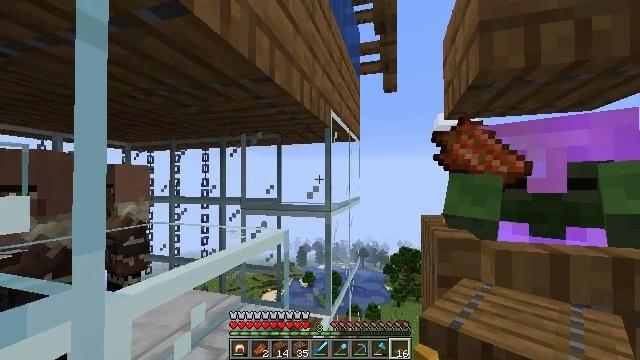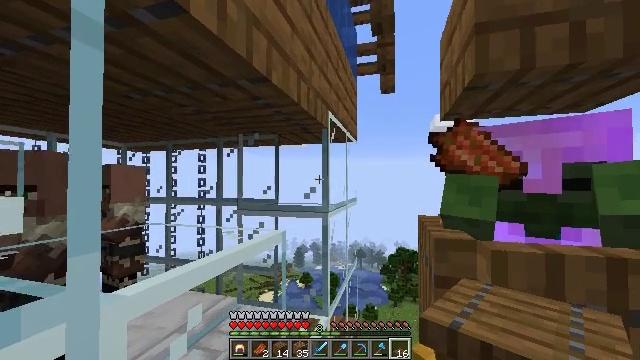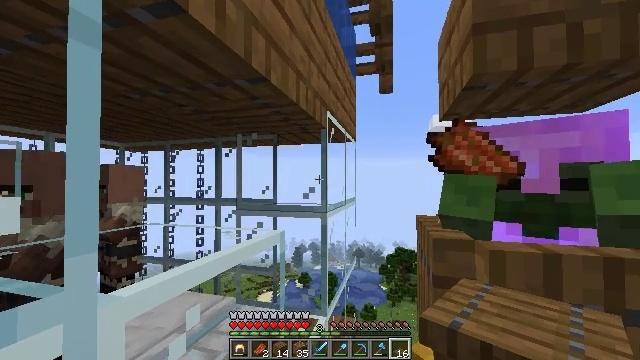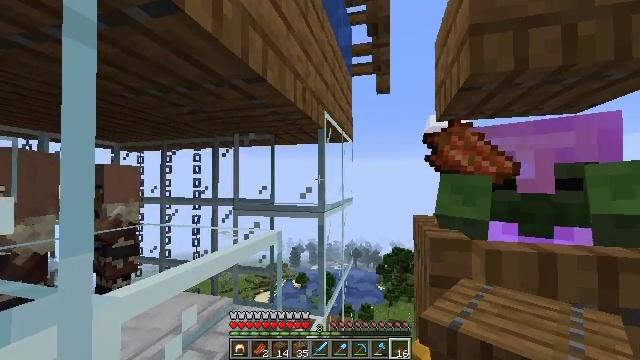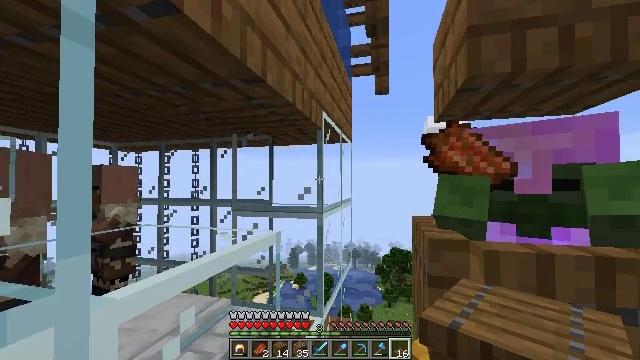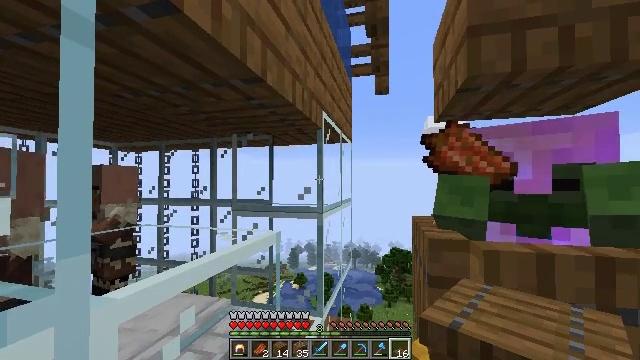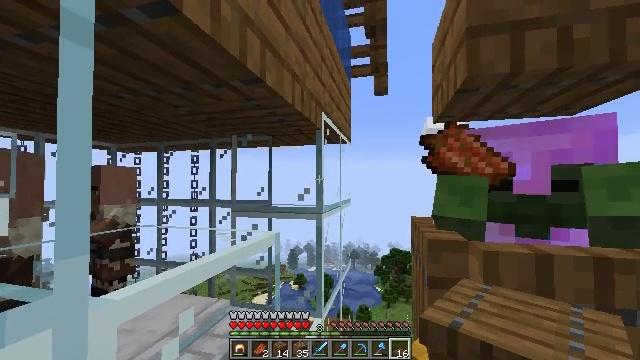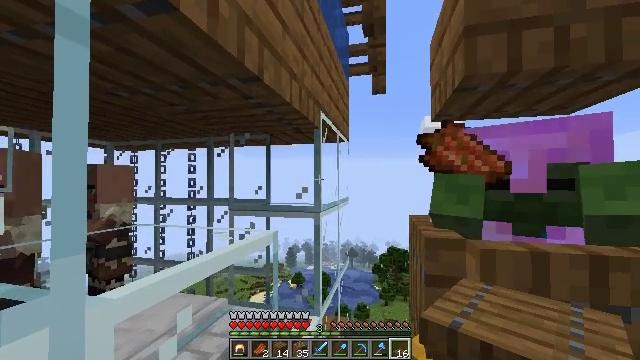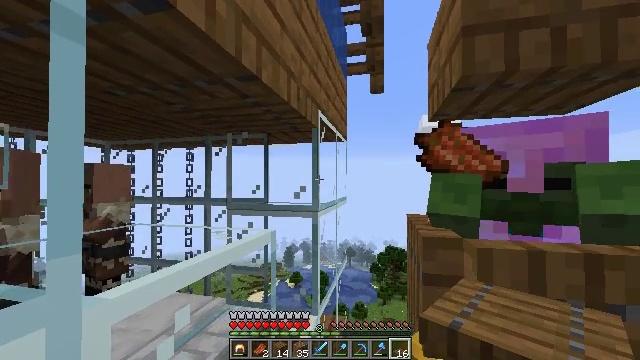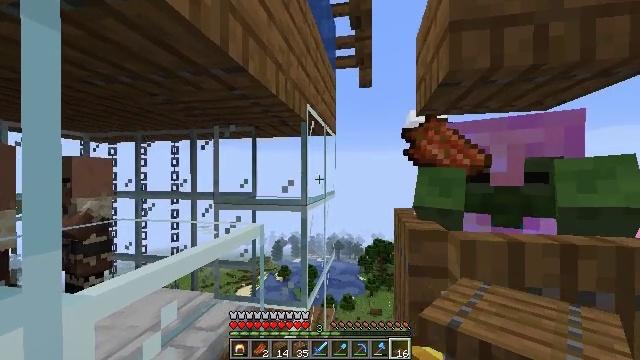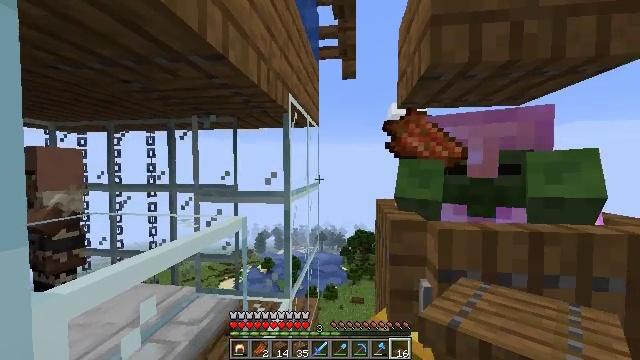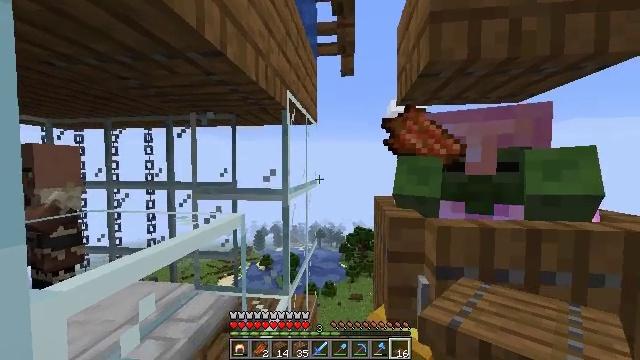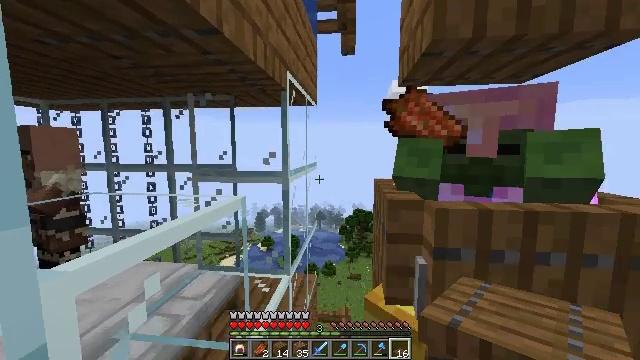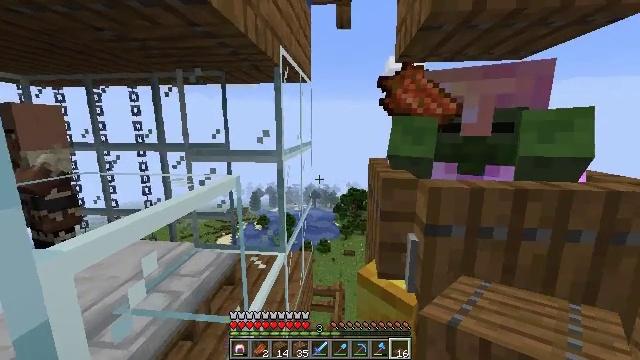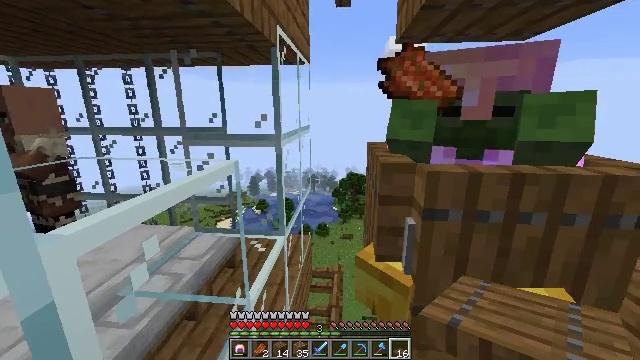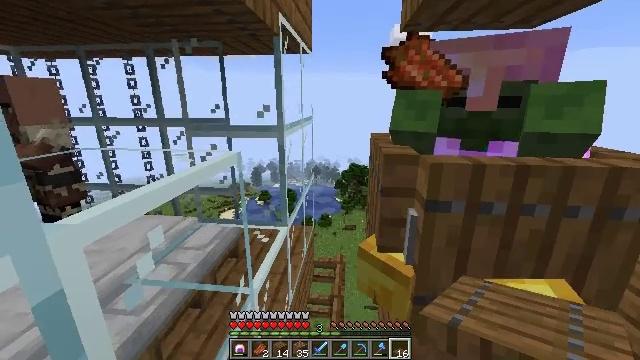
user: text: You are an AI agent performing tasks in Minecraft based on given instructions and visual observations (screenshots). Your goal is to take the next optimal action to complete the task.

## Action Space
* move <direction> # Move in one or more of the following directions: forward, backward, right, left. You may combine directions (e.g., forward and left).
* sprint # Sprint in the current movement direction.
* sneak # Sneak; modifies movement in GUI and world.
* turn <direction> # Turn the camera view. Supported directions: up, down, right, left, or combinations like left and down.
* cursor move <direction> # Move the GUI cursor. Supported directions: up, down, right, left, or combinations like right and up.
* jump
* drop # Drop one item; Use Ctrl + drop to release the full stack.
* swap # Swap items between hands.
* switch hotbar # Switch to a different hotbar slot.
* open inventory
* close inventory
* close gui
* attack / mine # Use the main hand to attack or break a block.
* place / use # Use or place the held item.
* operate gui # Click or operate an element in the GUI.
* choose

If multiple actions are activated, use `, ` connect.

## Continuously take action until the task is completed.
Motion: motion action
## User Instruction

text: Mine the glass to clear the view.
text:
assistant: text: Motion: sneak
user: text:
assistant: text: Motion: sneak
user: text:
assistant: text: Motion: sneak
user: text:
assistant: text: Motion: sneak
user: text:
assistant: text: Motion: sneak
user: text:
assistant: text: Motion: sneak
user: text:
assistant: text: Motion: sneak
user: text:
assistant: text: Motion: sneak
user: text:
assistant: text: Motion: sneak, turn right and down
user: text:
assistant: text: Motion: sneak, turn right and down
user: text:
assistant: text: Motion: sneak
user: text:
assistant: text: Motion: sneak, turn down
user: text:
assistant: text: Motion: sneak, turn right and down
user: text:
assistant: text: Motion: sneak, turn down
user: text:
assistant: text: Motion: sneak, turn down
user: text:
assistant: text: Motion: sneak
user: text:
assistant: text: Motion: sneak
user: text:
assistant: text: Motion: sneak, turn down
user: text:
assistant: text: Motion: sneak, turn down
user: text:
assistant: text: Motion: sneak, turn down
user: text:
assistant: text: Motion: sneak
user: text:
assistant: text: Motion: sneak
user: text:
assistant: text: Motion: sneak
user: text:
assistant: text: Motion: sneak
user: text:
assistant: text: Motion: sneak
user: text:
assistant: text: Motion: sneak, turn right and down
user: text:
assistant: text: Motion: sneak, turn right
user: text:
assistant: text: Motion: sneak
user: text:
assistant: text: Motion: sneak
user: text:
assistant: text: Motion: move forward, sneak